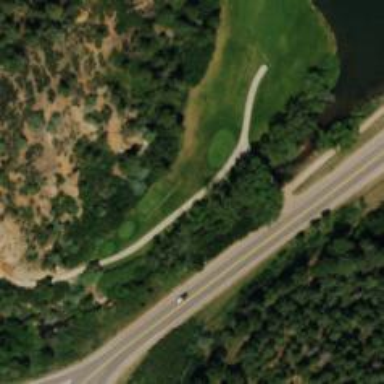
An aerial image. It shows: Golf path specifically designed for golf carts.